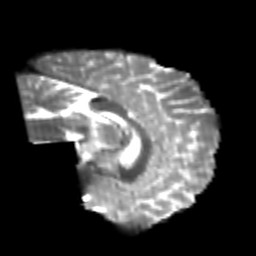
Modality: T2w
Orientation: sagittal
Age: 24
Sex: male
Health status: healthy
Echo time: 0.074 s